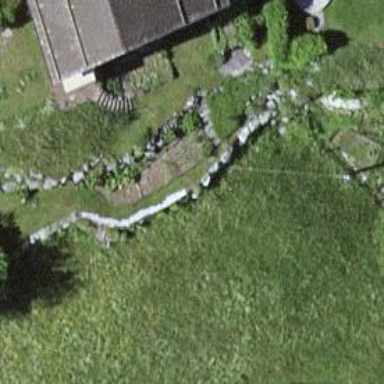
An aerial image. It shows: Wall made of dry stone.